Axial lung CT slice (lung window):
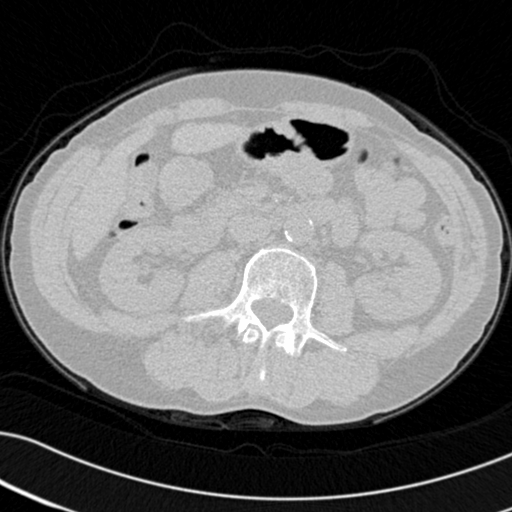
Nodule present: no